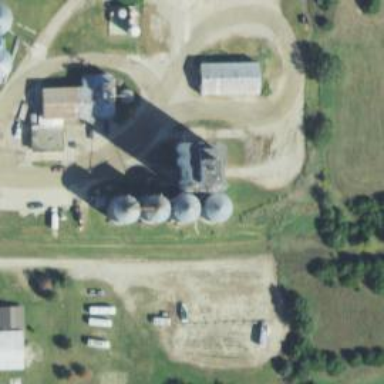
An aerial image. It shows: Silo.